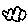
Label: cloud